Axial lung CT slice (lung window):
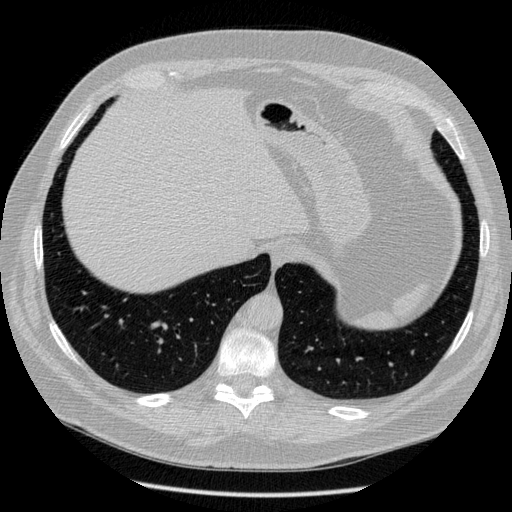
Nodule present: no